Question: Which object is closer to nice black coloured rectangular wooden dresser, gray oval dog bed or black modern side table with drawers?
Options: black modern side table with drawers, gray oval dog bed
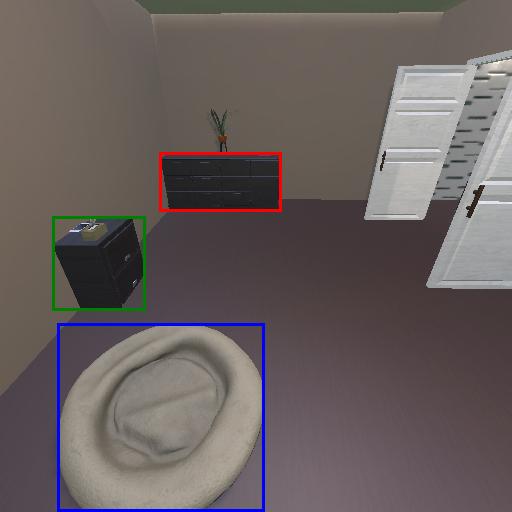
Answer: black modern side table with drawers